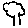
Label: tree